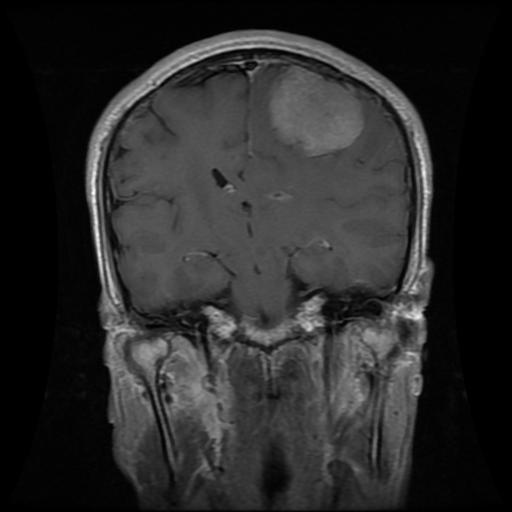
Label: meningioma